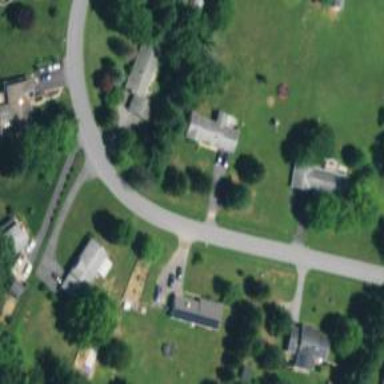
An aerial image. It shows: Driveway.